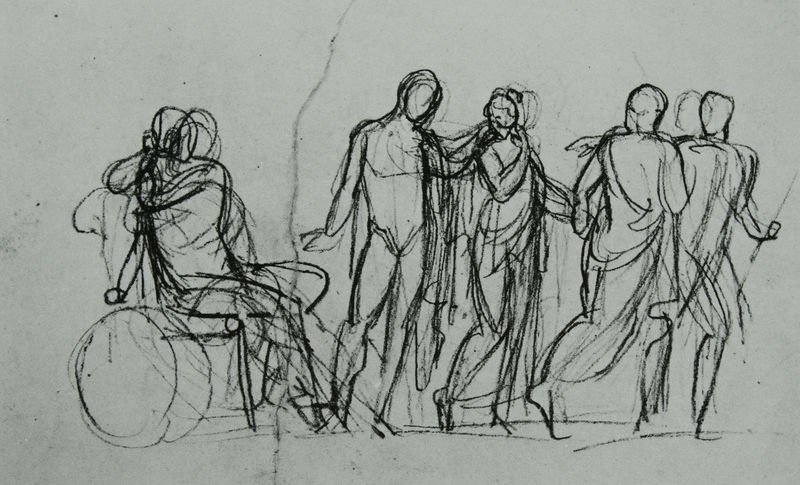
Titel: Die Herolde von Agamemnon führen Briseide von Achilles weg
Künstler: Bertel Thorvaldsen
Standort: Kopenhagen
Institution: Thorvaldsen Museum
Schlagwörter: akt, gruppe, kopf, körper, mann, nackt, schatten, umhang, weiß, frauen, menschen, sitzen, bewegung, frau, grau, kleider, köpfe, männer, rücken, schwarz, skizze, stuhl, szene, zeichnung, weg, leute, masse, menge, muster, tanz, gericht, anatomie, arm, arme, mensch, rahmen, stehen, trauer, fünf, hände, gehen, boden, figur, sessel, sitzend, stehend, stoff, klassizismus, paar, personen, blatt, person, tanzen, kreis, räder, stock, beine, schnell, bein, kuss, liebe, papier, umarmung, umrisse, gehstock, stab, studie, laufen, modern, formen, linien, weis, silhouette, rand, figuren, rad, wagen, zeigen, dünn, striche, pärchen, tusche, krank, linie, kohle, kontur, schwarzweiss, scharz, konturen, strich, verletzt, menschenmasse, kreise, mäntel, bleistift, entwurf, mythologie, menschenmenge, trommel, kohlezeichnung, gestalten, fahrrad, fleck, studien, liebespaar, hubi, toga, wanderer, umfassen, gehend, schreiten, weggehen, menschengruppe, umhänge, plan, berühren, drawing, schemen, entwürfe, heilung, drehung, riß, knick, reifen, wanderung, schnelligkeit, eleganz, fessel, paare, abgrenzung, körperteile, pencil, bewegungsstudie, umdrehen, gefesselt, bewegungsstudien, kritzelei, rollstuhl, finder, außenseiter, rollstuhlfahrer, gemometrie, behindert, kritzeln, behinderung, behinderter, gehen#stab, grau schwarz strich